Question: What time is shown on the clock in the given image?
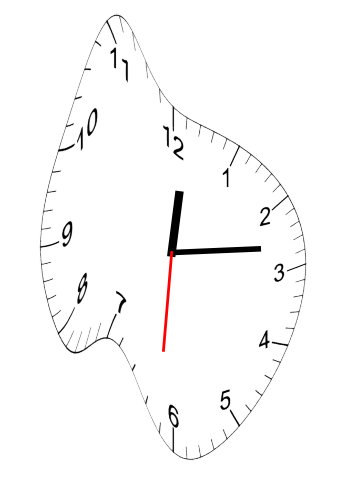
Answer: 12:13:31